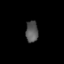
Tissue: lung
Cell type: Endothelial cells
Senescence score: 0.5783
Nuclear area (px): 262
Mean DAPI intensity: 85.969